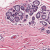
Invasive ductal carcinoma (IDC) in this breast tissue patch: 1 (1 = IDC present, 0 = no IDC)